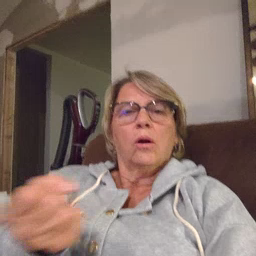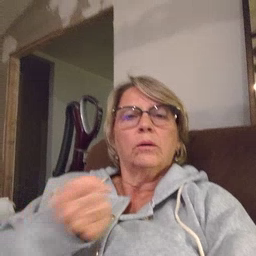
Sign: drawer